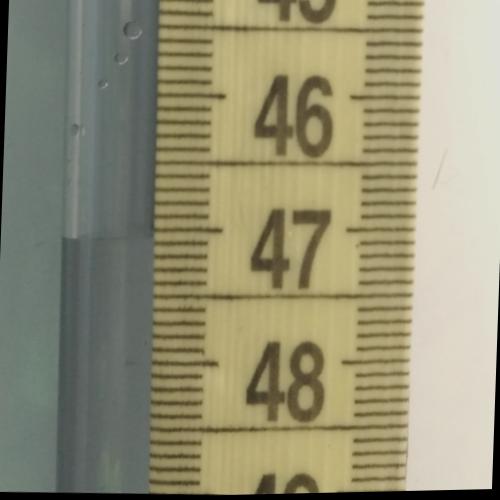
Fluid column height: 47.0 cm